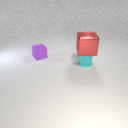
small cyan metal cylinder to the right of small purple rubber cube